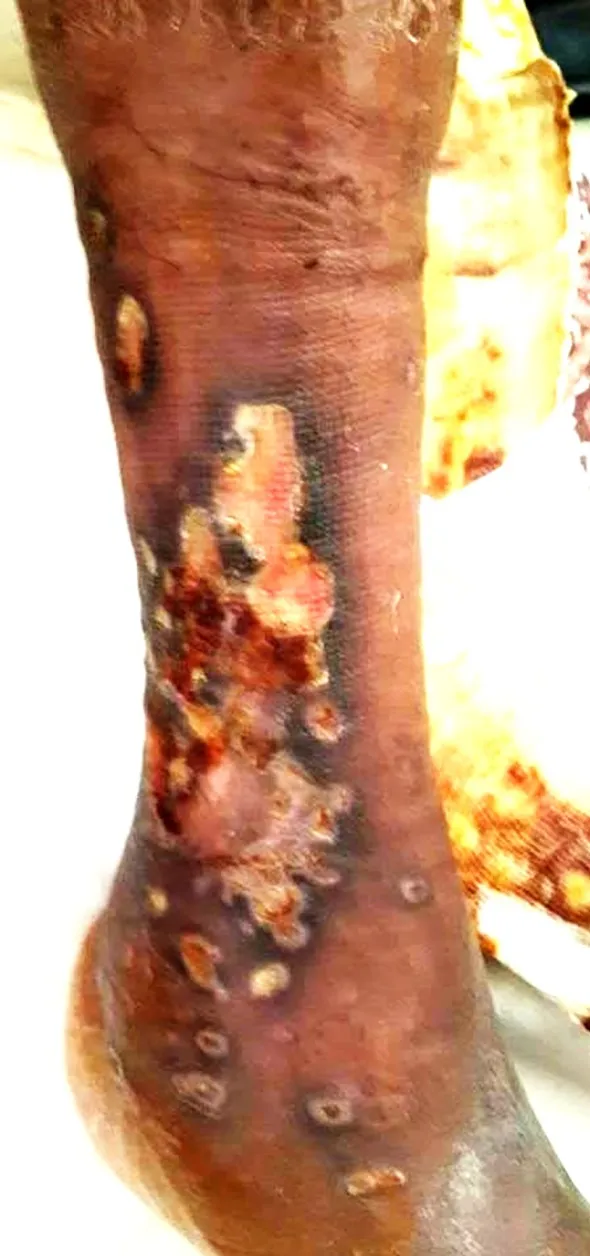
A large ulcer with necrosis and pus in the right leg.
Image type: medical_photograph (skin_photograph)